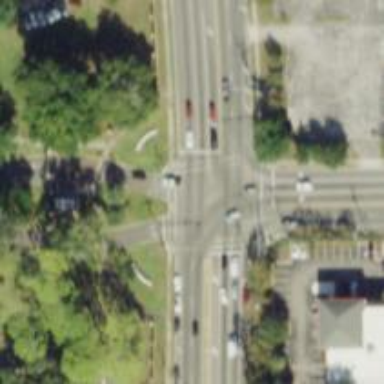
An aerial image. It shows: Secondary asphalt road leading to roundabout with turbo design.